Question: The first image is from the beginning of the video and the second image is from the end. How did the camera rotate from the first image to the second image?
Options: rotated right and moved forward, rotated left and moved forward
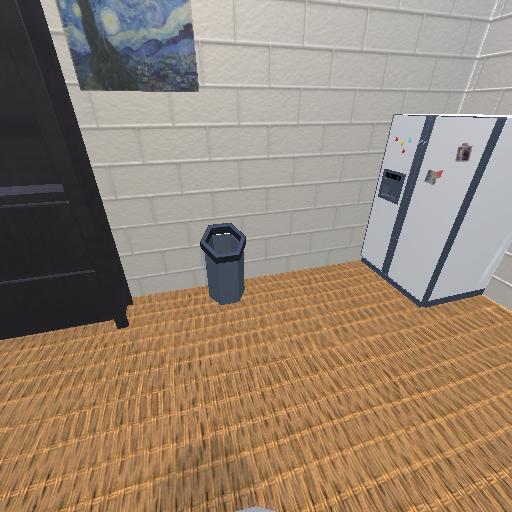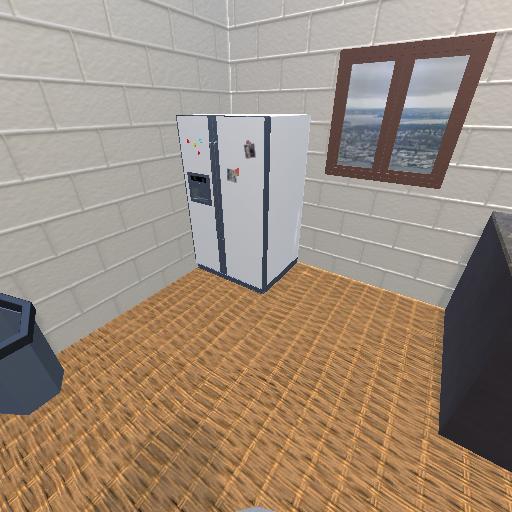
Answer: rotated right and moved forward